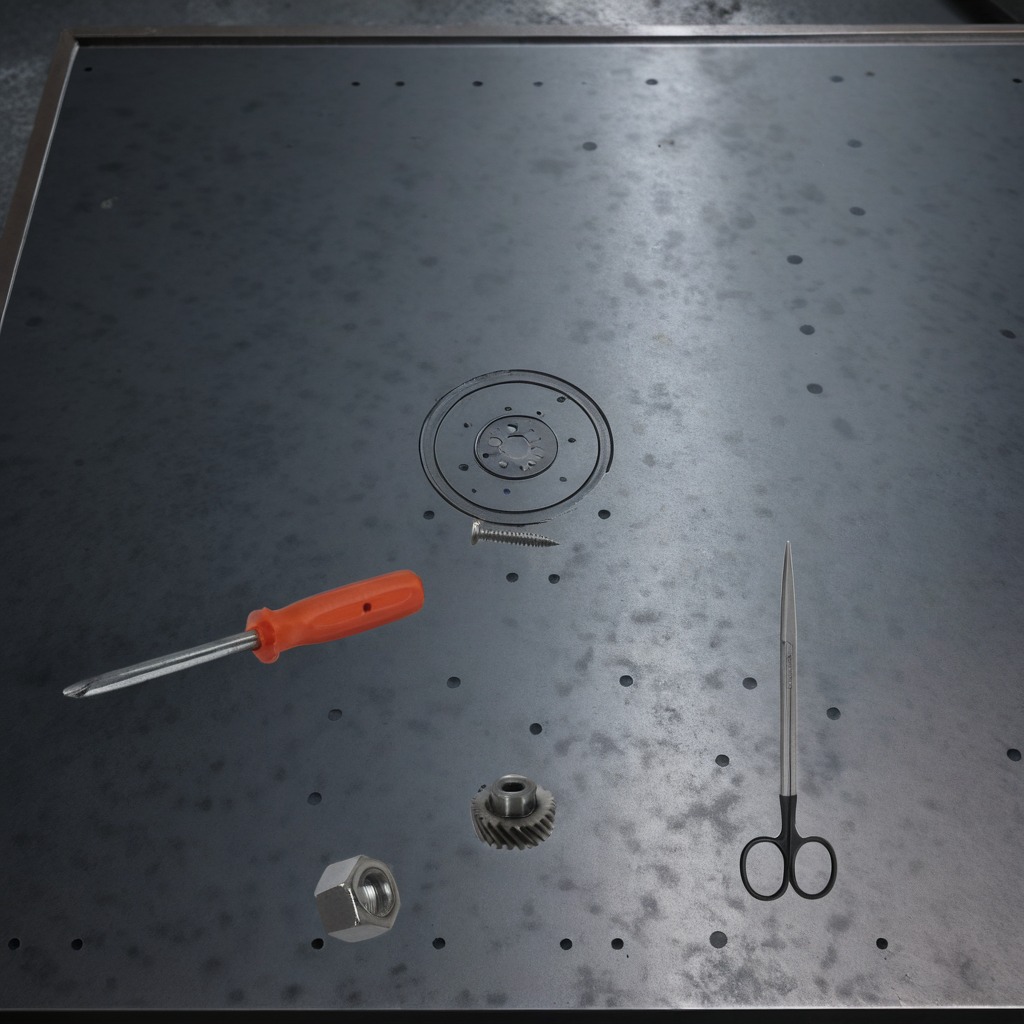
A gear with teeth, a screwdriver, a nut, and scissors are lying on the cold steel table.